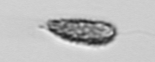
Label: Pseudochattonella_farcimen